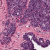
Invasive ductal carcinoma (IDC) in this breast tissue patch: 0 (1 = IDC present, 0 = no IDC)